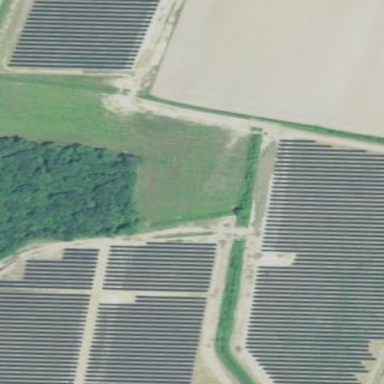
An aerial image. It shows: Solar power plant with photovoltaic technology surrounded by fence.